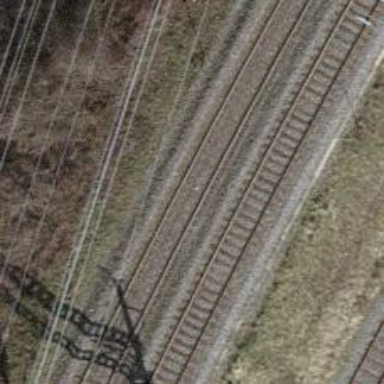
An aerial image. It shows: Single-track railway with electrified contact lines.